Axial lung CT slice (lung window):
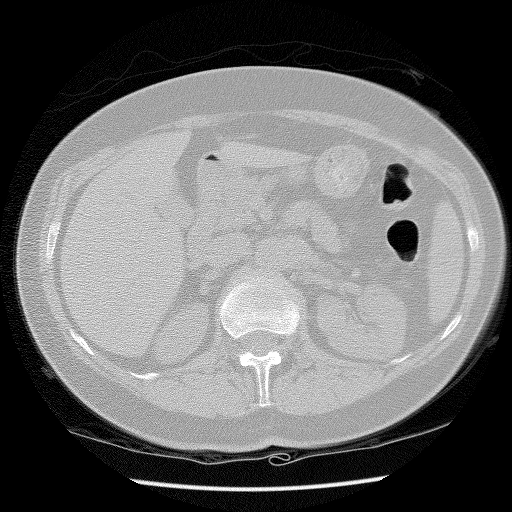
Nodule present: no